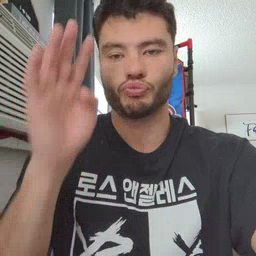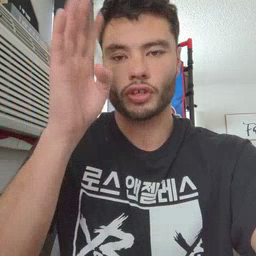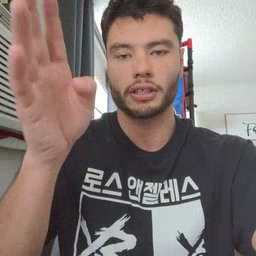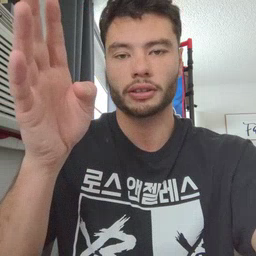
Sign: pretend